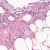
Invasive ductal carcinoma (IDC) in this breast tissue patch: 0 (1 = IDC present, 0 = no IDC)